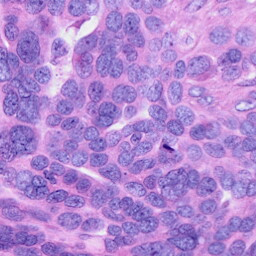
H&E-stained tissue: Ovarian